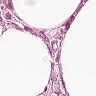
Metastatic tissue present: yes